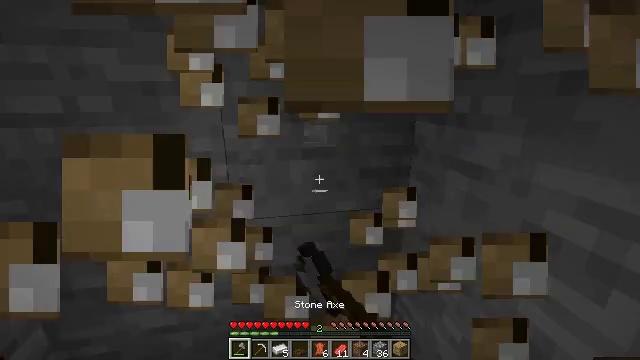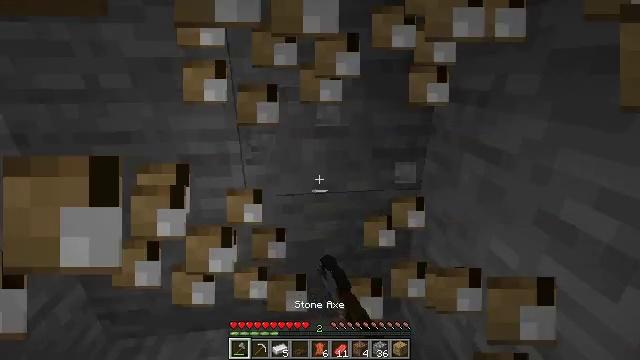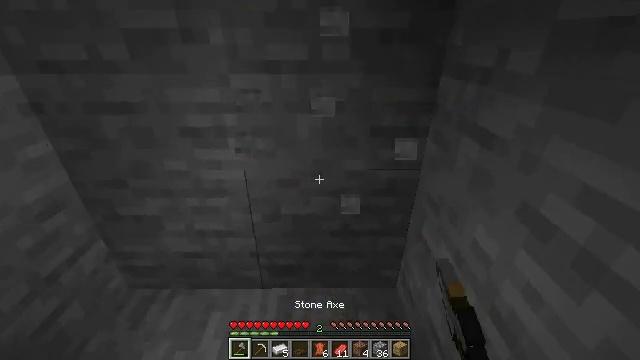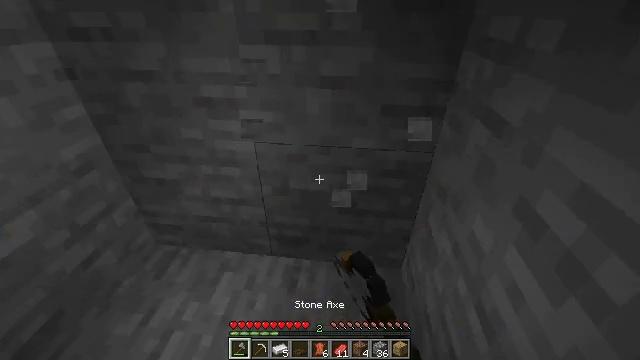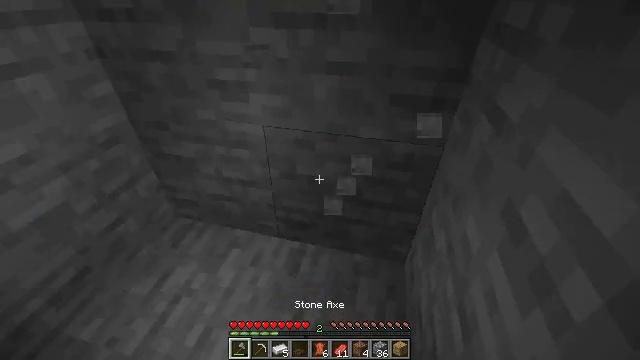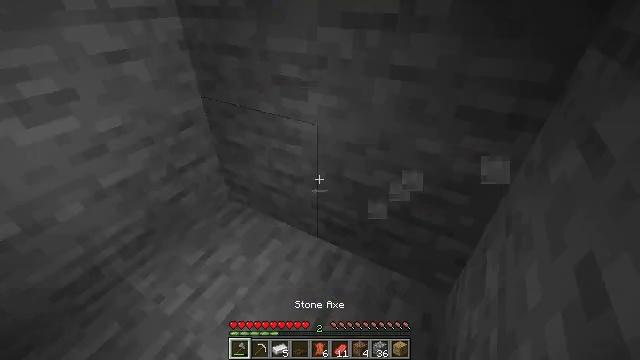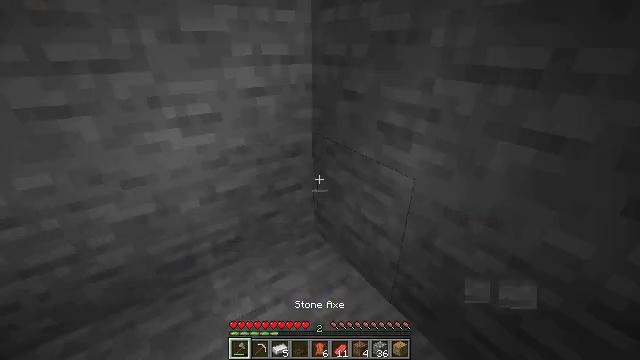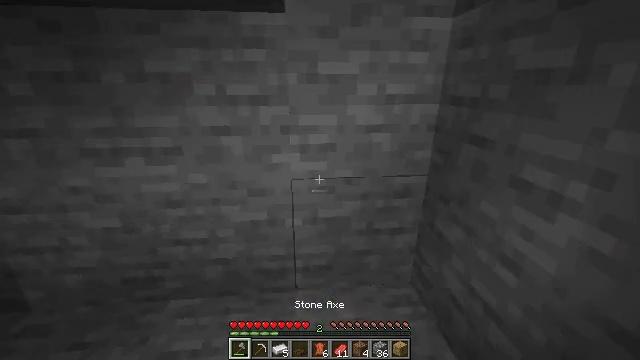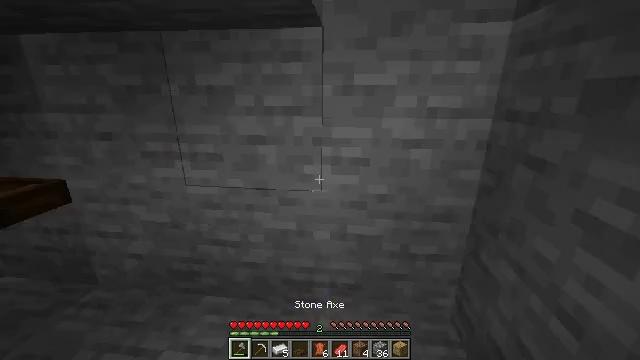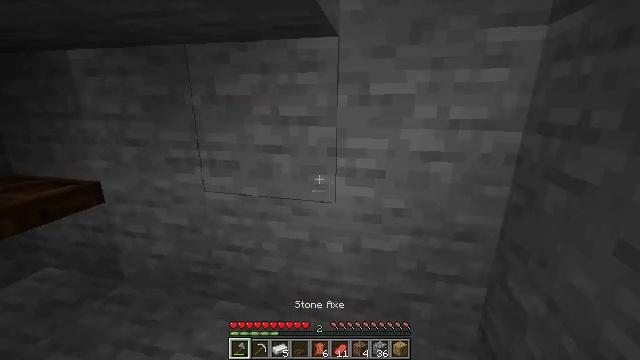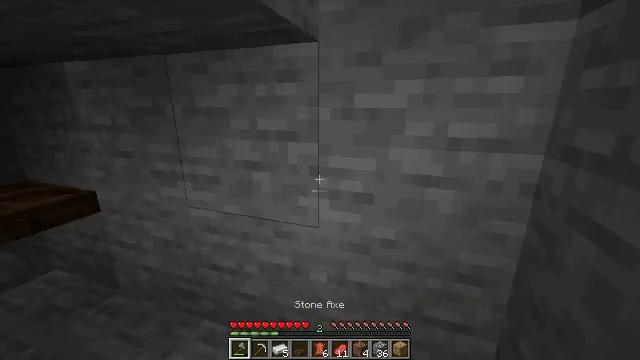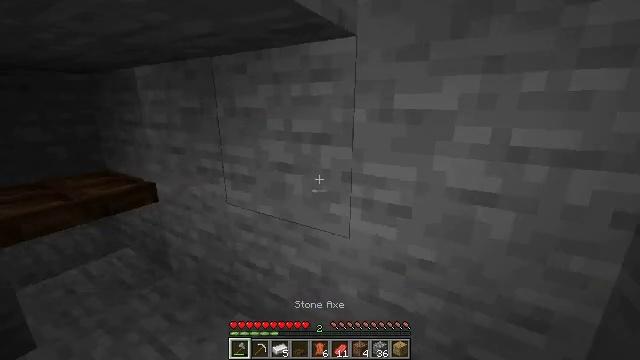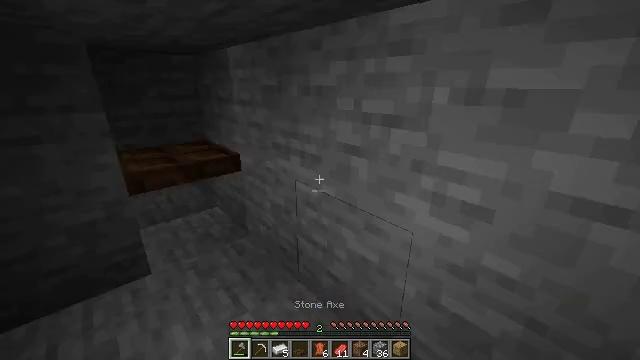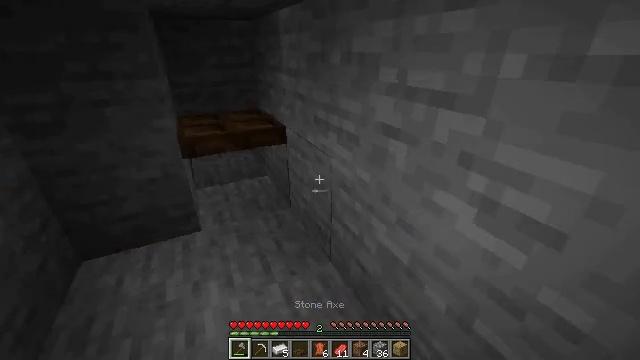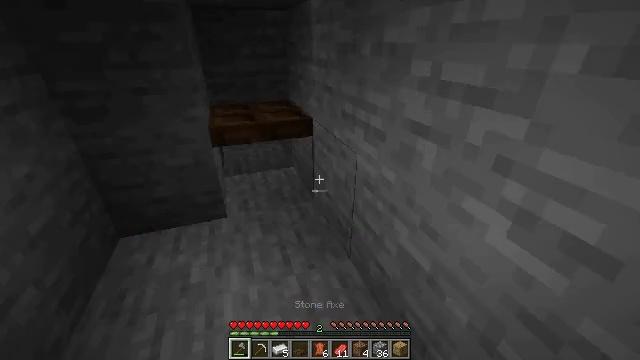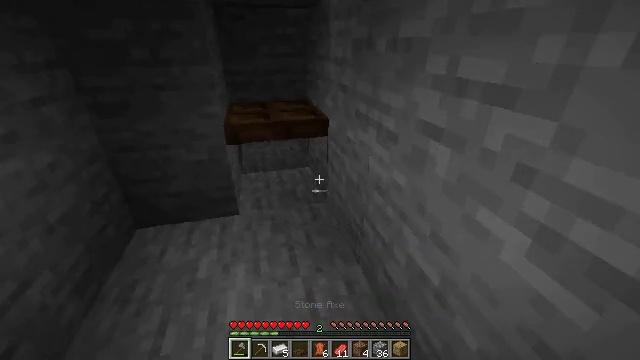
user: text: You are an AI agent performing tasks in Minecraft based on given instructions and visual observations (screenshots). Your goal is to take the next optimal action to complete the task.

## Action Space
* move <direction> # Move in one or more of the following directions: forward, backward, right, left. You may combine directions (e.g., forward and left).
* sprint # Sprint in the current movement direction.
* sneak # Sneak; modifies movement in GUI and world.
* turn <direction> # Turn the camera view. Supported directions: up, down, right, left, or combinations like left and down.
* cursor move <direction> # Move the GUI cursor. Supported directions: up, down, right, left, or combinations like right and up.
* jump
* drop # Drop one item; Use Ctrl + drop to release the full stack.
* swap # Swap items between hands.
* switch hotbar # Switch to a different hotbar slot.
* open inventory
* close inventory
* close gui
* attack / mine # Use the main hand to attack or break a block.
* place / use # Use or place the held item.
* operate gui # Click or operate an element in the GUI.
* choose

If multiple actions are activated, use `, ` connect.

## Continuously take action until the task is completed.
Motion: motion action
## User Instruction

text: Retrieve the dark oak trapdoor into your inventory.
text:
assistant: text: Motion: move right, turn left and down, attack / mine
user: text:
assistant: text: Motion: move right, turn left and down, attack / mine
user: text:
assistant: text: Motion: move right, turn left and down, attack / mine
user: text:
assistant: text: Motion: move right, turn left and down, attack / mine
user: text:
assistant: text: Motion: move right, turn left
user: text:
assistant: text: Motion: move right, turn left and up
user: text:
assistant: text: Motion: move right, turn left and up
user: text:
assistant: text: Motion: move forward and move right, turn left and up
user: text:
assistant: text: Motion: move forward and move right, turn left and up
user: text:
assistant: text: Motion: move forward and move right, turn left and up
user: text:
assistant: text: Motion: move forward and move right, turn left
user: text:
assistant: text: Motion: move forward and move right, turn left and down
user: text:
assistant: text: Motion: move forward, turn left and down
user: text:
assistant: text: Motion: turn left and down
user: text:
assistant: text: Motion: turn left
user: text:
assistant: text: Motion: move forward, turn left and up
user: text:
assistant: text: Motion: move forward, turn left and up
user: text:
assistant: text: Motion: move forward
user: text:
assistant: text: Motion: move forward
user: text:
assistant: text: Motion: move forward
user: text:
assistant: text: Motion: move forward
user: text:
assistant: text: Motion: move forward, turn right, use / place
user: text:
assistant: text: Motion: move forward, turn down, use / place
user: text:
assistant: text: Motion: move forward, turn down, use / place
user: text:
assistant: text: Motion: move forward, turn right and down
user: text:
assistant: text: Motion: move forward, turn right and down
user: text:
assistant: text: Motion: turn right and down
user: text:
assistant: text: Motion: turn right and down
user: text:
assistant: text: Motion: move forward, turn right and down
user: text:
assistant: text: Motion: move forward, turn right